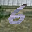
Label: 6